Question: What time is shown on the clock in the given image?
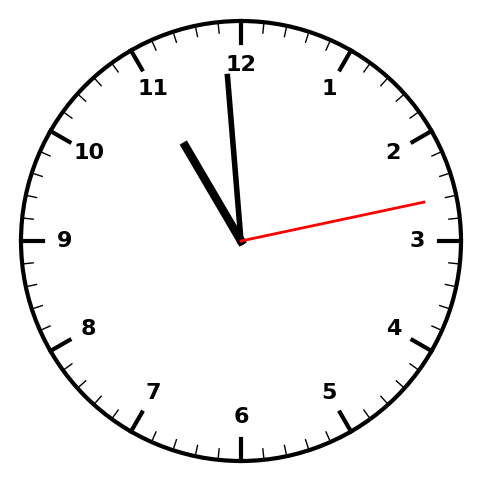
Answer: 10:59:13